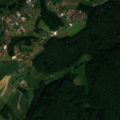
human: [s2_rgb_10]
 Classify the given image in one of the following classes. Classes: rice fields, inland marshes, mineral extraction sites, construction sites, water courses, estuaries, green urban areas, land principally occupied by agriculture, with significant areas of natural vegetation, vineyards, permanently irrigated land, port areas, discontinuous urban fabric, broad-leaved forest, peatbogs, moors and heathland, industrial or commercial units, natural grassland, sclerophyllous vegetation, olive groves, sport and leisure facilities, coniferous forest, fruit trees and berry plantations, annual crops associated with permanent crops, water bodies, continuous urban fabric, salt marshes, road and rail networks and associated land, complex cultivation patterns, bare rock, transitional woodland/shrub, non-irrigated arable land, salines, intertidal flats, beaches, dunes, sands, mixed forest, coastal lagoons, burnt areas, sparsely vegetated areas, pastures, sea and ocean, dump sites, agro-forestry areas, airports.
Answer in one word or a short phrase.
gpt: discontinuous urban fabric, non-irrigated arable land, complex cultivation patterns, broad-leaved forest, mixed forest